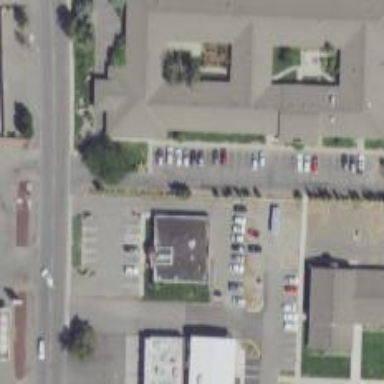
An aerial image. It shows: Veterinary facility.